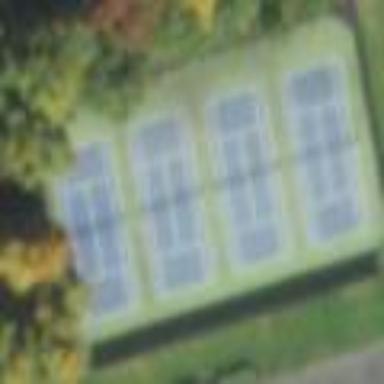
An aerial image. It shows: Tennis court in leisure pitch.